Aerial crown-view tile of a tropical tree (Barro Colorado Island, Panama), acquired 20240813:
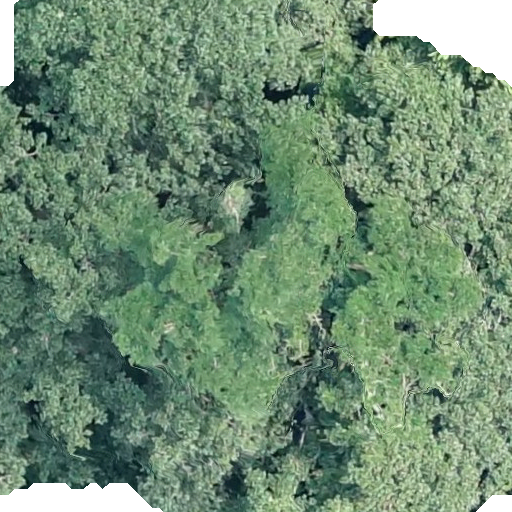
Species: Sloanea terniflora
GBIF accepted scientific name: Sloanea terniflora
Crown area: 418.733 m²